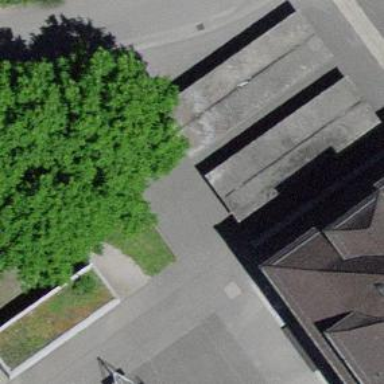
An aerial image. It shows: View of roof of building.